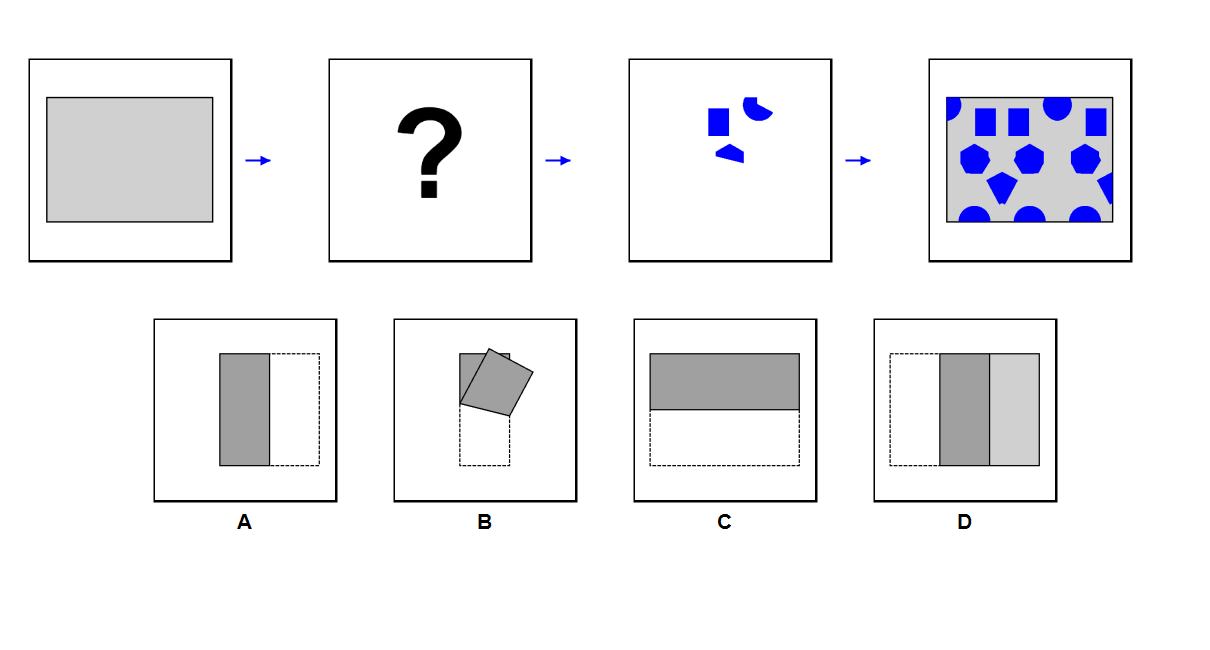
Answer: C